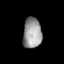
Tissue: skin
Cell type: Epithelial cells
Senescence score: 0.2444
Nuclear area (px): 553
Mean DAPI intensity: 154.89